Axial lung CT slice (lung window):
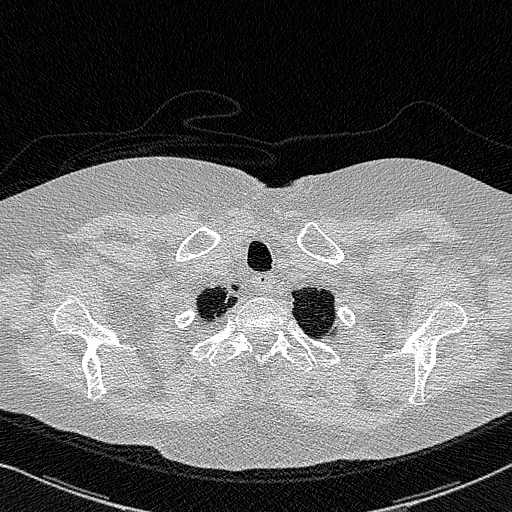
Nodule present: no